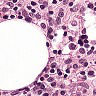
Metastatic tissue present: no